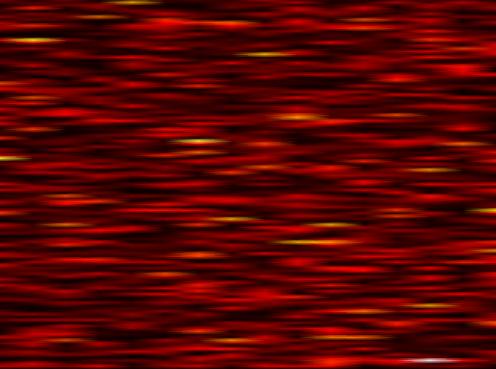
Label: FOFDM